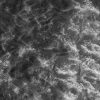
Atmospheric dust classification: not_dusty